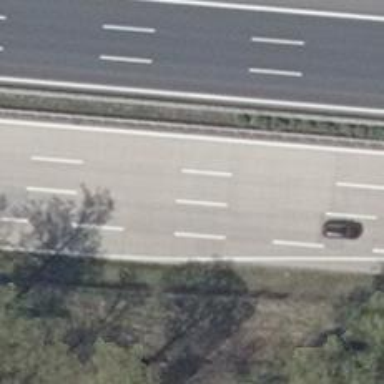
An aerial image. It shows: Motorway with concrete surface.